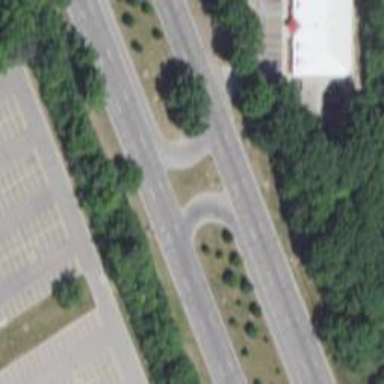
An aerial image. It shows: Tertiary link road with asphalt surface.